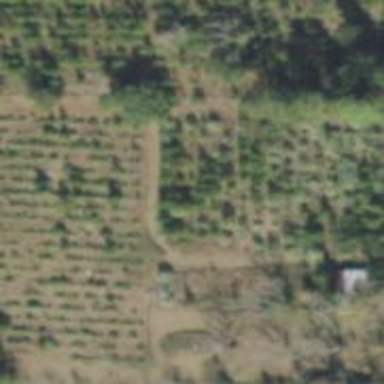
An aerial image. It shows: Plant nursery with trees.